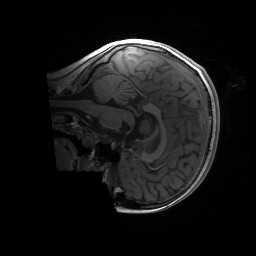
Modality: T1w
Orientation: sagittal
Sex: female
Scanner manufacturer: siemens
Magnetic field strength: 3 T
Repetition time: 1.9 s
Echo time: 0.00243 s